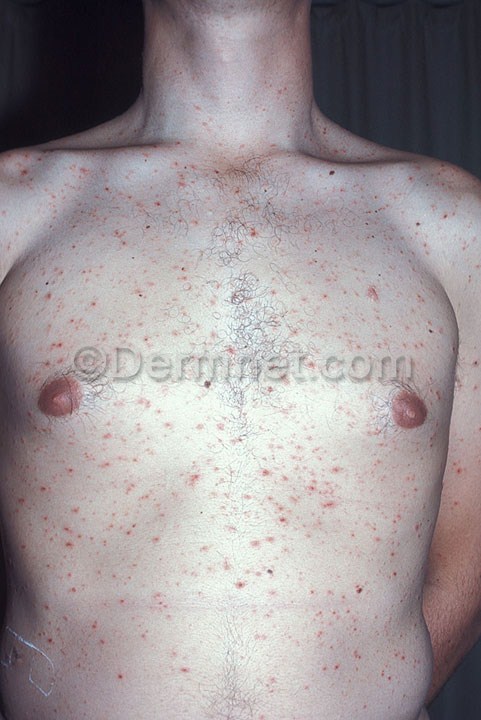
Disease: Psoriasis pictures Lichen Planus and related diseases